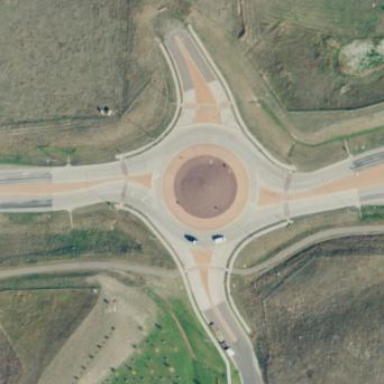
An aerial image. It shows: Roundabout on trunk road with asphalt surface.